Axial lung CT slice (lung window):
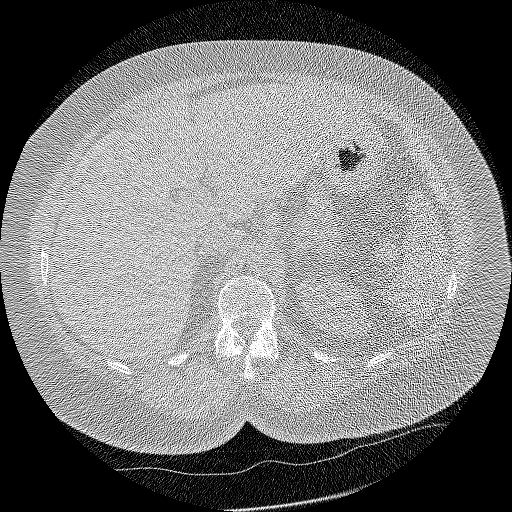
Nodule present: no